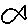
Label: fish